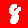
Digit: 8